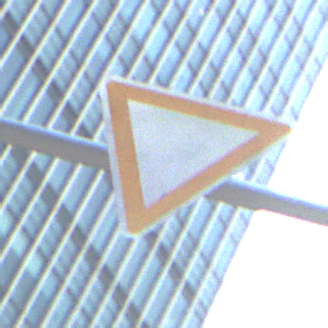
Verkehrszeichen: VorfahrtGewaehren
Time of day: MorningAfternoon
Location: Outdoor (Urban)
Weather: PartlyCloudy
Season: NotSpecified
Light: Natural